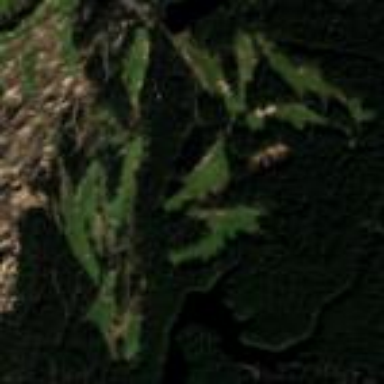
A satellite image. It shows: Golf course.